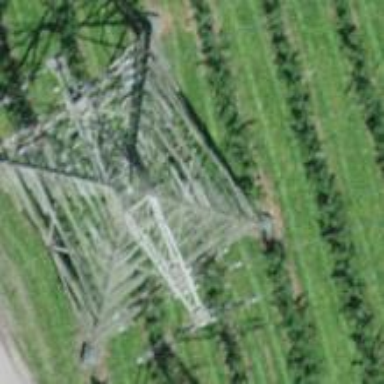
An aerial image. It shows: Three power lines with cables.